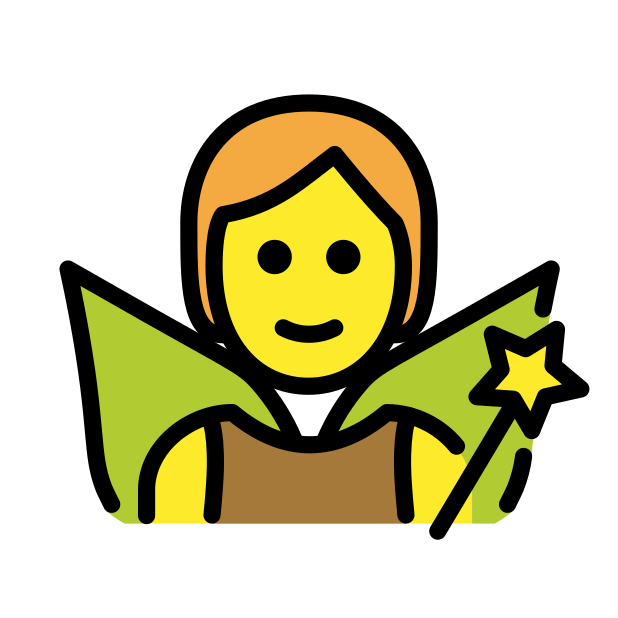
Emoji: 🧚
Name: fairy
Unicode: 0x1f9da